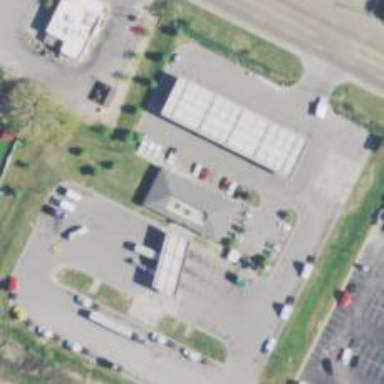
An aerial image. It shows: Convenience shop.